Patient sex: M
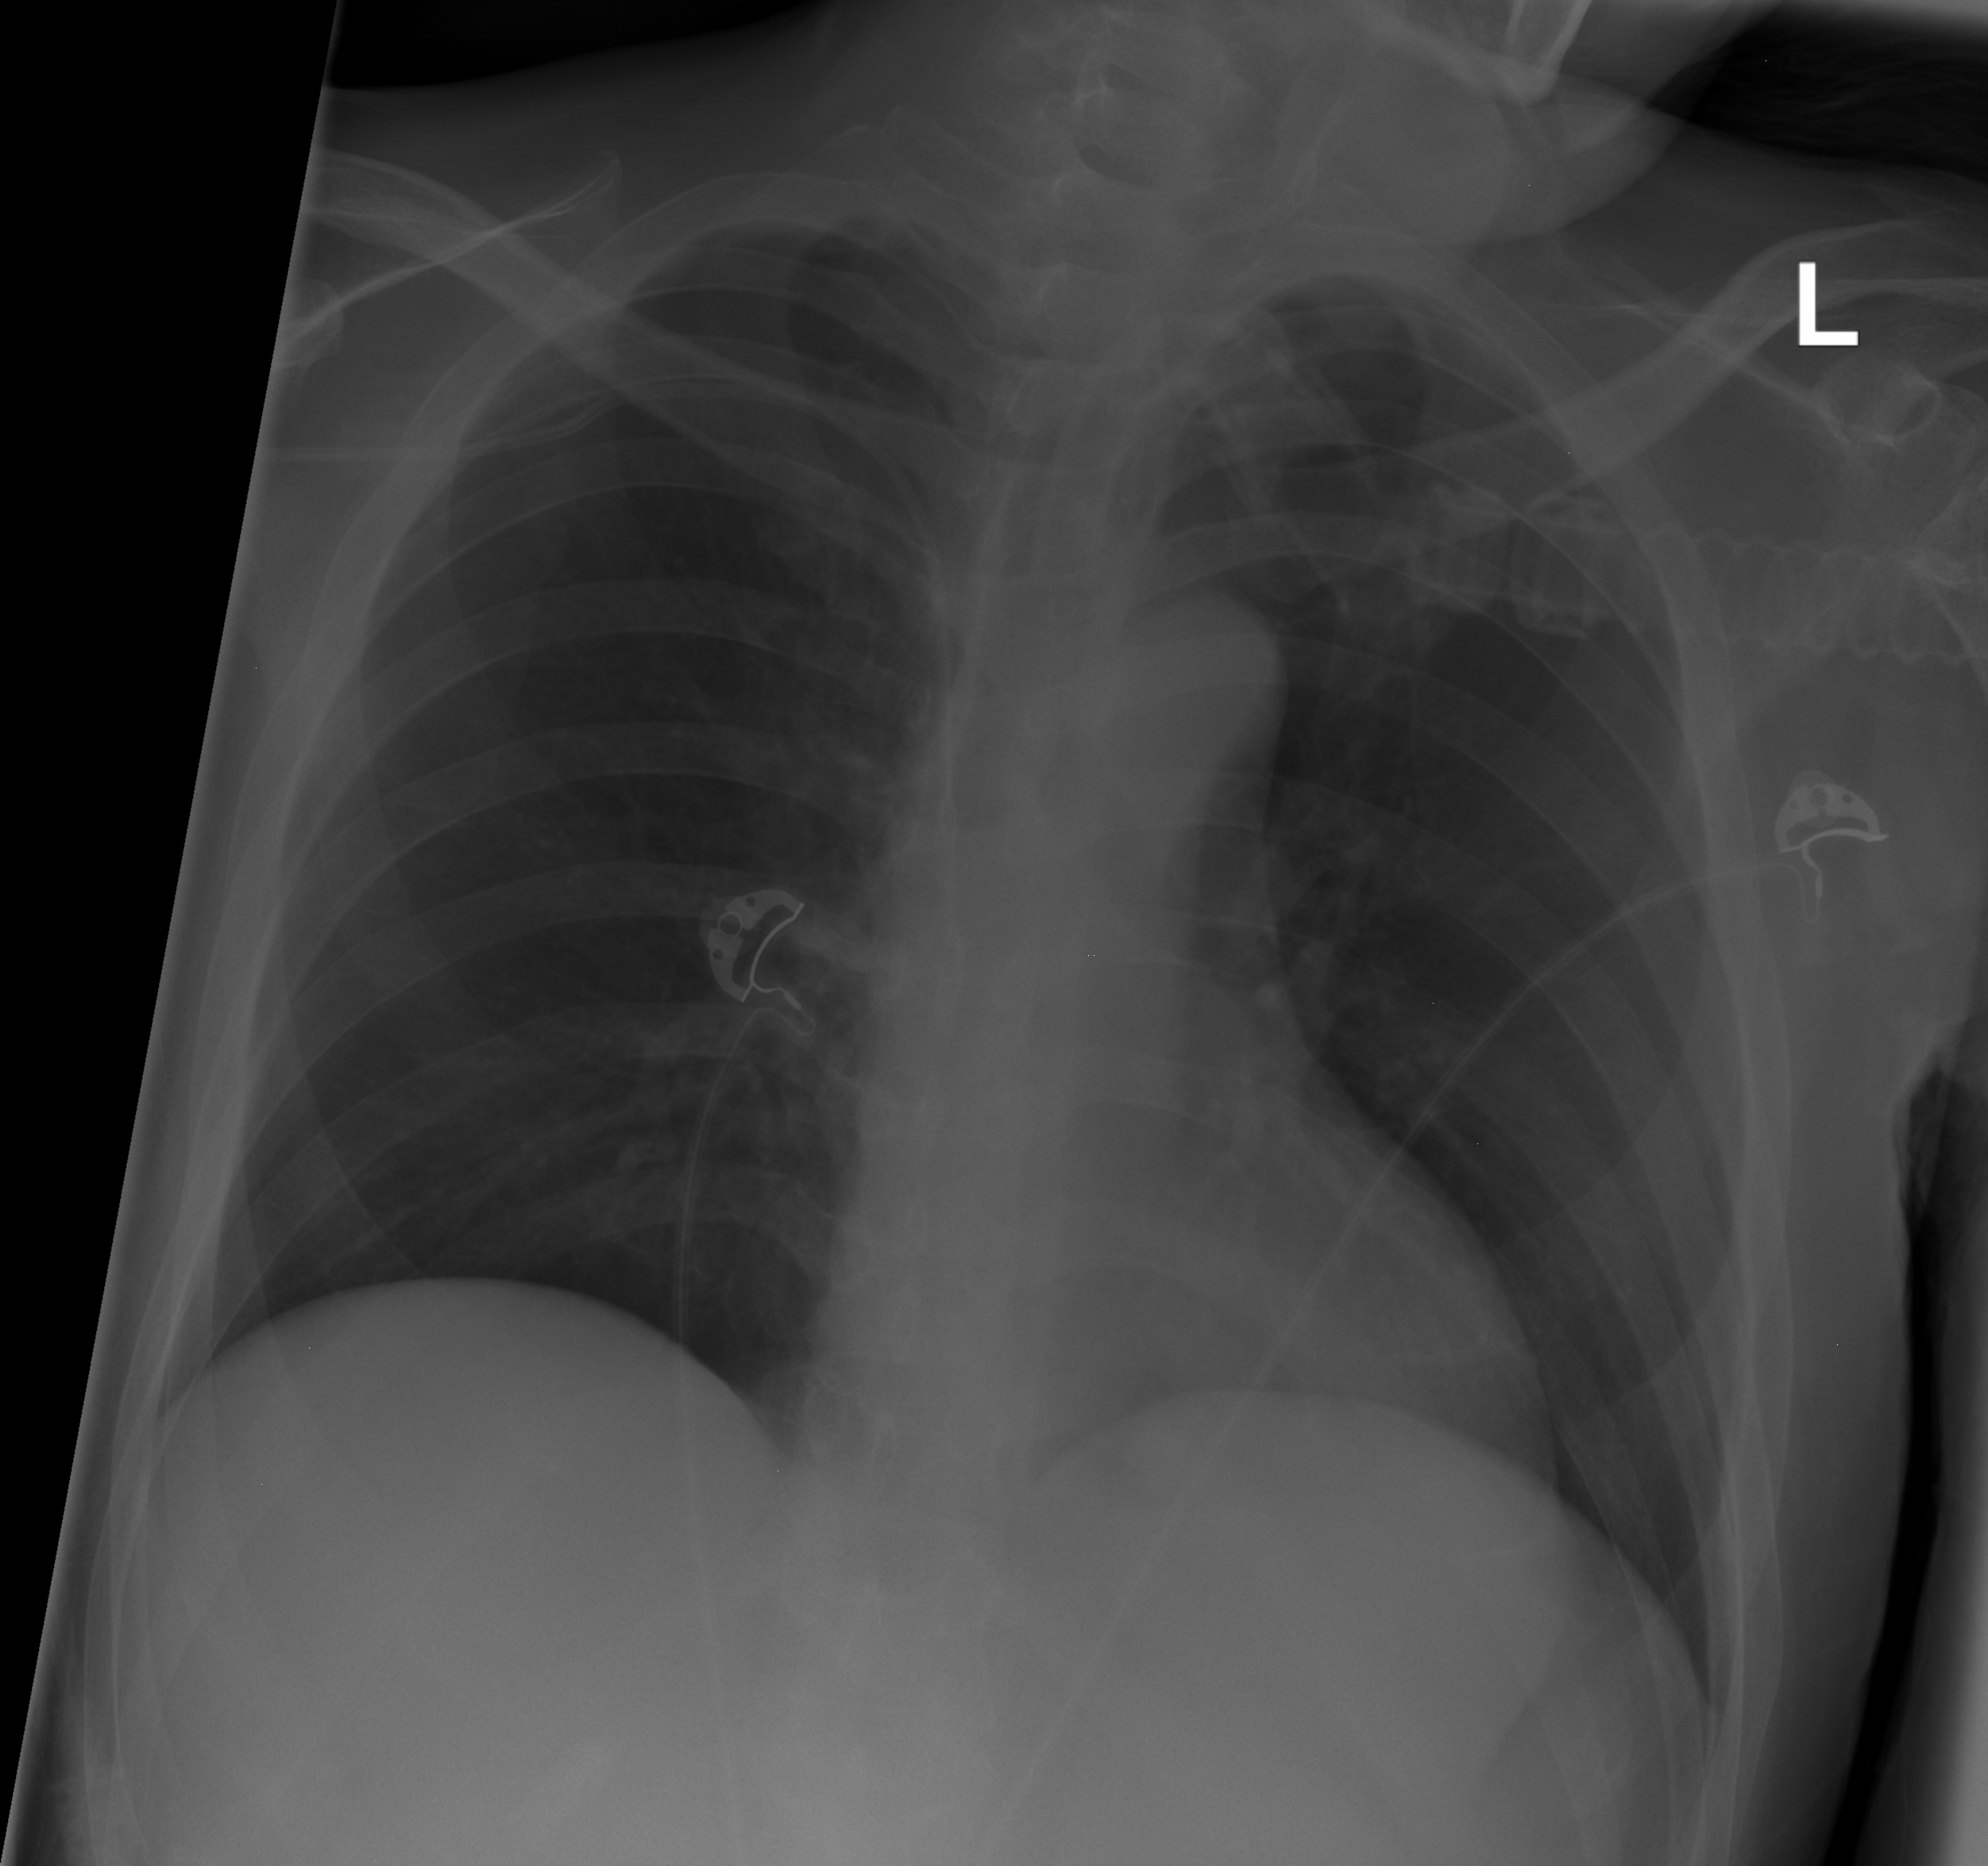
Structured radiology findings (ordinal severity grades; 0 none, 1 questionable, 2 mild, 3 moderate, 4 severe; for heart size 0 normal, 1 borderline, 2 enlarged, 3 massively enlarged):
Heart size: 0
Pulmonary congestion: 0
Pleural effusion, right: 0
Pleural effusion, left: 0
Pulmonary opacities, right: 0
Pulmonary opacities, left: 0
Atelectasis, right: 1
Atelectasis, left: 1